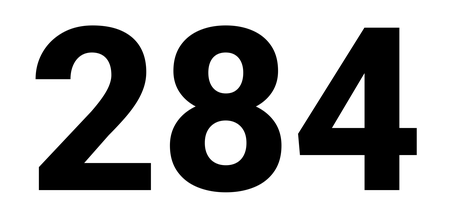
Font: Roboto_ExtraBold